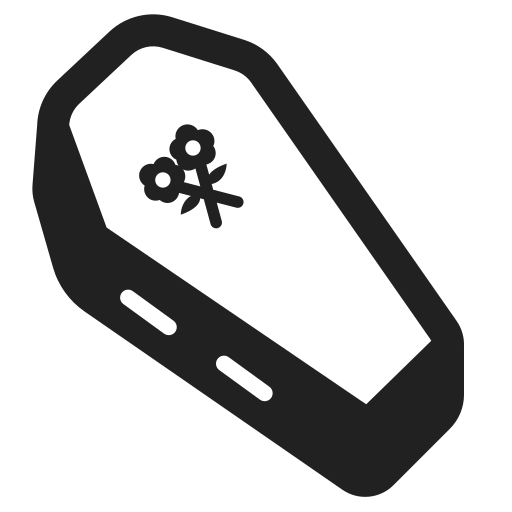
coffin high contrast